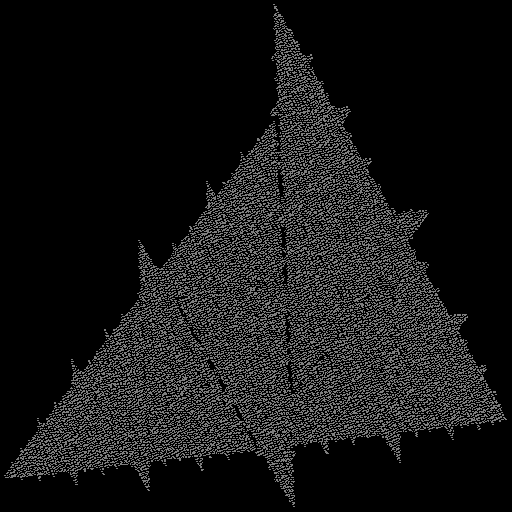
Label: a1